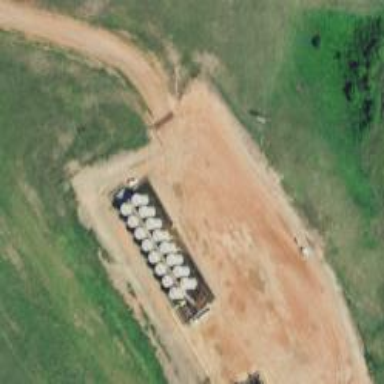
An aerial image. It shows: Storage tank with man-made structure.